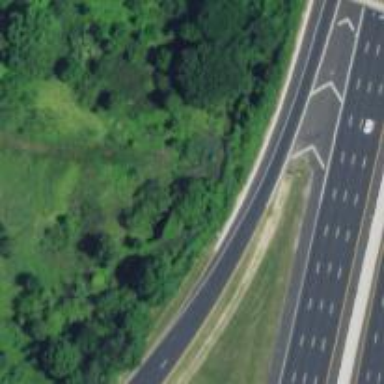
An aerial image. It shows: Asphalt motorway link.